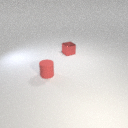
small red metal cube to the right of small red rubber cylinder